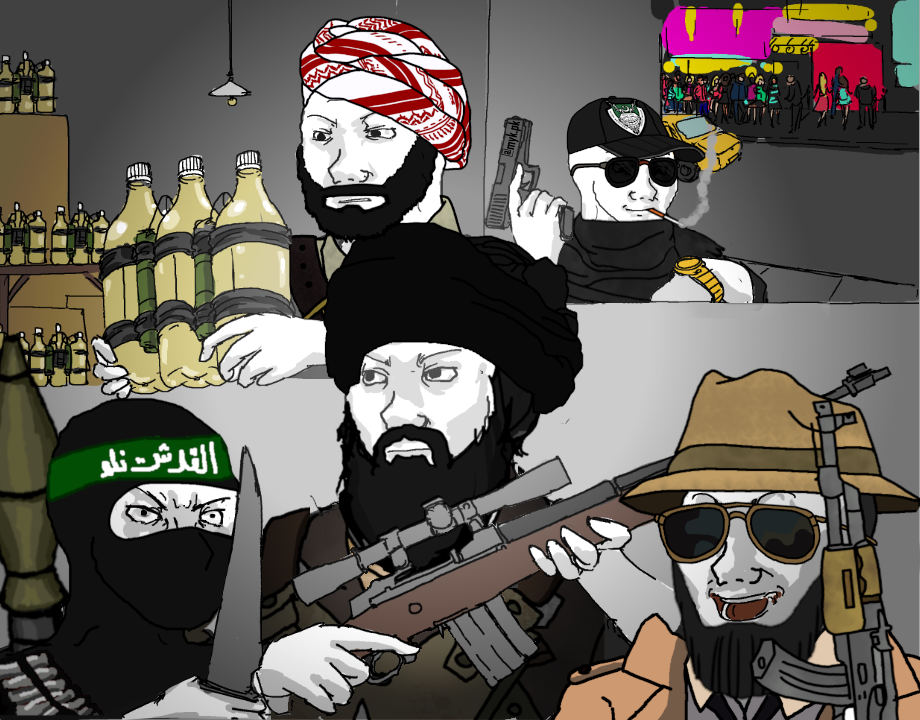
Label: 5_Wojak_with_Background